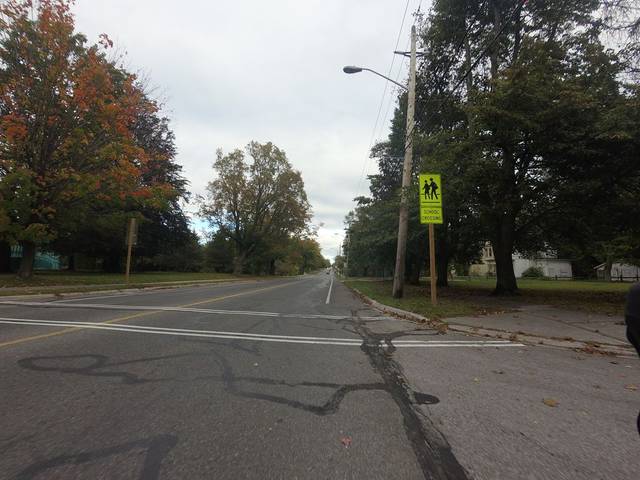
Region: Canada
Coordinates: 43.963, -78.151